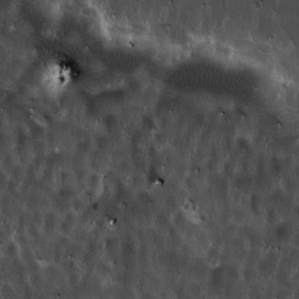
Label: non_frost